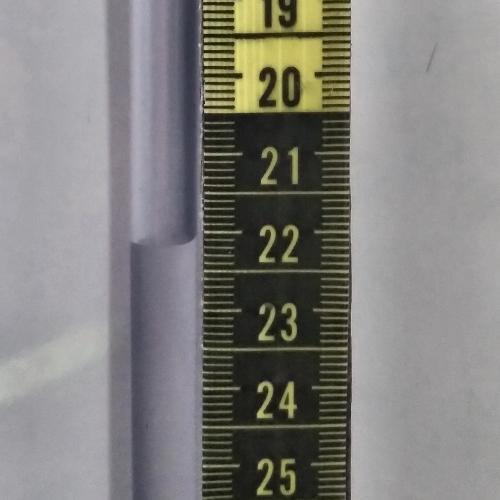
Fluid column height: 22.1 cm